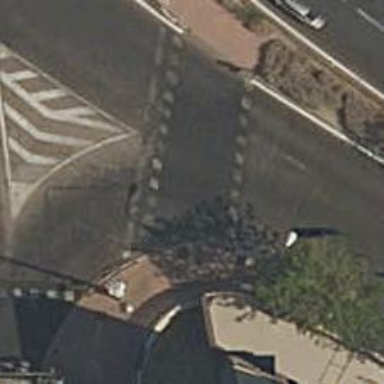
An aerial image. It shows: Road with traffic signals for signaling.